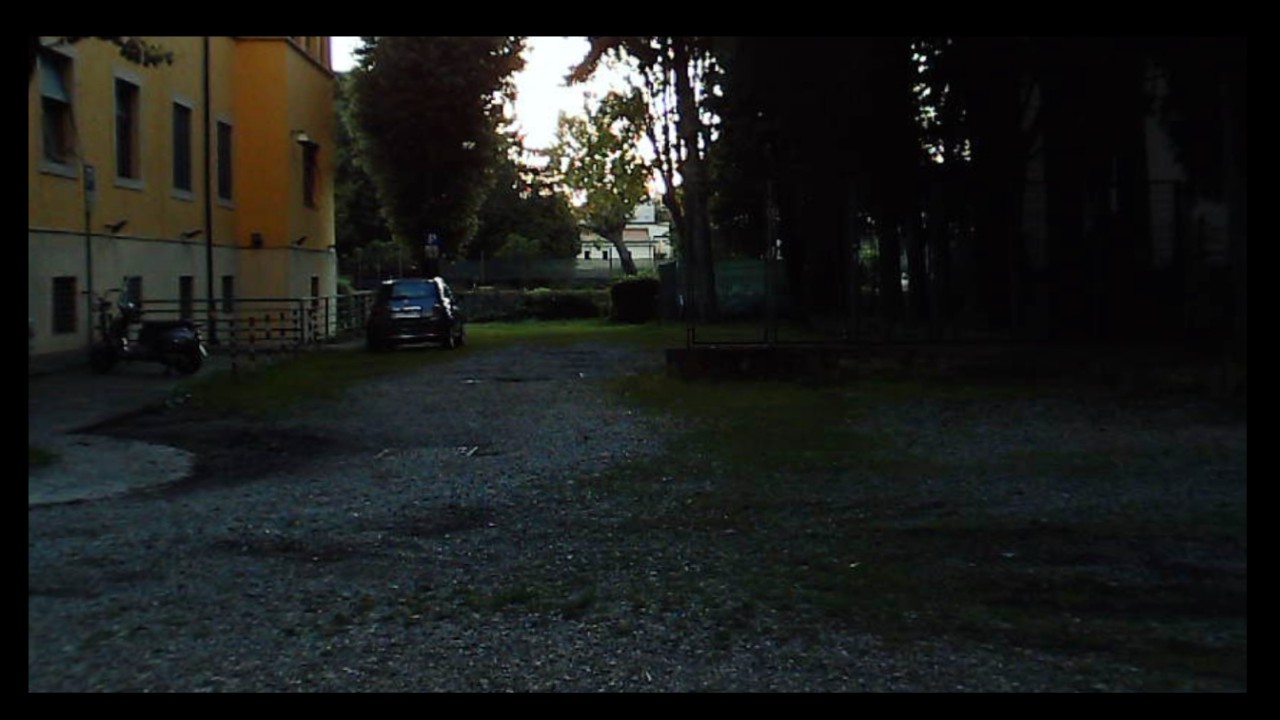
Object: DarwinFPV cineape20